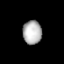
Tissue: prostate
Cell type: T cells
Senescence score: 0.2569
Nuclear area (px): 441
Mean DAPI intensity: 177.576